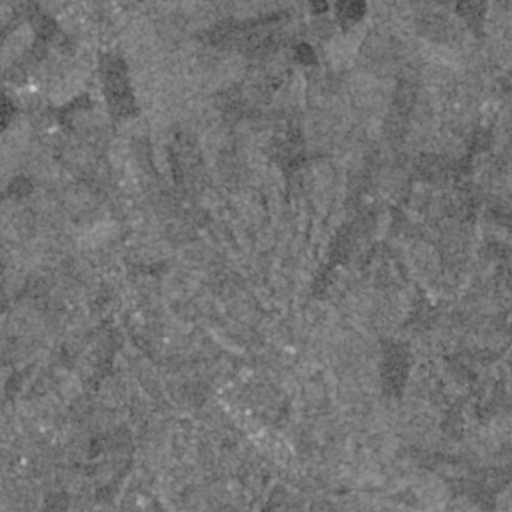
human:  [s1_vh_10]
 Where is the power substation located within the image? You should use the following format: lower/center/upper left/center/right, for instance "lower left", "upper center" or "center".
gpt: The power substation is located in the upper left of the image.
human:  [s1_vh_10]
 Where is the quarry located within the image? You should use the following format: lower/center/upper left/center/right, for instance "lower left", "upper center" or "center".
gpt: The quarry is located in the upper right of the image.
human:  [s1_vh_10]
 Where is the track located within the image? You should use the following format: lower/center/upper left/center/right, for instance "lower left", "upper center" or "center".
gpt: There is no track in the image.

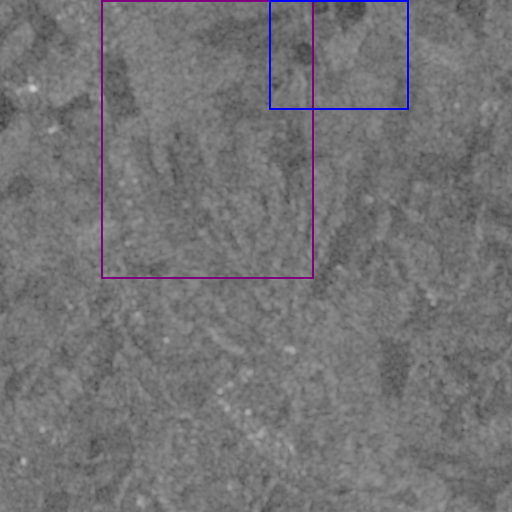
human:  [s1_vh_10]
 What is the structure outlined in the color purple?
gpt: The structure outlined in purple is a crop field.
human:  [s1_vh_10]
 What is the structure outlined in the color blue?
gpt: The structure outlined in blue is a quarry.
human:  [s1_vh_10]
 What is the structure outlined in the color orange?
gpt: There is no orange outline.